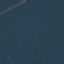
Land use / land cover: Forest